高一 · 画法几何学
如图, 用斜二测画法画一个水平放置的平面图形的直观图为一个正方形, 则原来图形的形状是( )

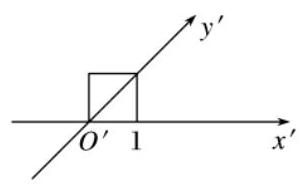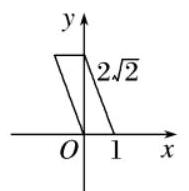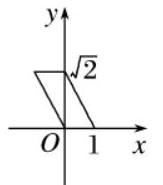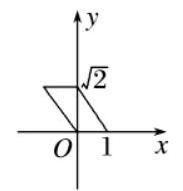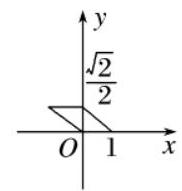
A.

B.

C.

D.

答案: A
解析: 直观图中正方形的对角线长为 $\sqrt{2}$, 故在平面图形中平行四边形的高为 $2 \sqrt{2}$, 只有 $\mathrm{A}$ 项满足条件, 故 A 正确.